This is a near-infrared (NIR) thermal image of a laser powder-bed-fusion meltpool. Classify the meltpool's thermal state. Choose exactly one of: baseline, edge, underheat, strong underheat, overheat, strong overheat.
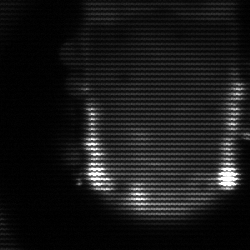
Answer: baseline